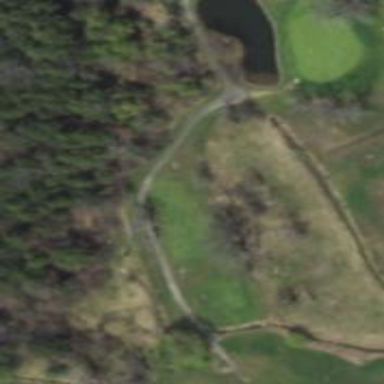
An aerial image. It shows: Grass area designated as golf tee.